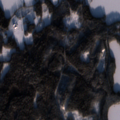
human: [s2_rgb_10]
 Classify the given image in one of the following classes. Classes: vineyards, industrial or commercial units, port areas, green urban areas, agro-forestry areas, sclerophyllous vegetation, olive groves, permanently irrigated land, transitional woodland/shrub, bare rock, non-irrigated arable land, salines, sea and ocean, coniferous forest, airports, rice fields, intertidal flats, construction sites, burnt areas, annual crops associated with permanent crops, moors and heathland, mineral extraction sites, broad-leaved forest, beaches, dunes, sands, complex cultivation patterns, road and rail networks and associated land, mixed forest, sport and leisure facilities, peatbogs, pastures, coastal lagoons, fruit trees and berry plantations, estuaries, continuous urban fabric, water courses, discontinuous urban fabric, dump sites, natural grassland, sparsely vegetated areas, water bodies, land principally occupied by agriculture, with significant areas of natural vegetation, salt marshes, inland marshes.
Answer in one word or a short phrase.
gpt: land principally occupied by agriculture, with significant areas of natural vegetation, coniferous forest, mixed forest, water bodies